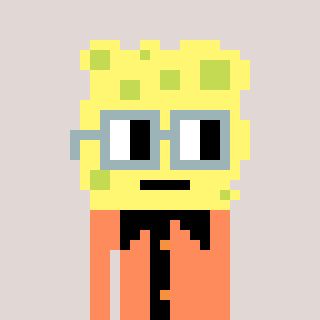
a pixel art character with square dark gray glasses, a sponge-shaped head and a peachy-colored body on a warm background